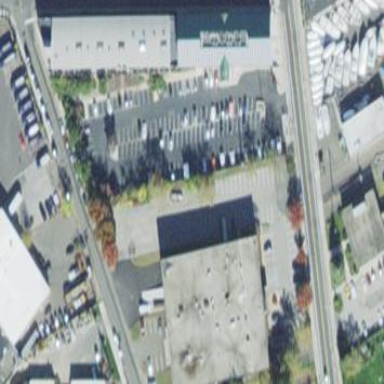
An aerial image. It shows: Part of building.